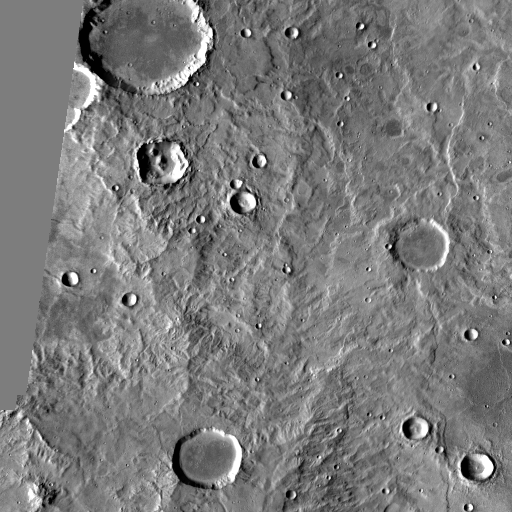
Crater classes present: Background, Other, Layered